Field crop: tomato
Growth stage: 1
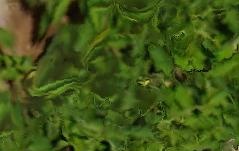
Species: tomato